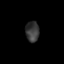
Tissue: lung
Cell type: Epithelial cells
Senescence score: 0.1895
Nuclear area (px): 272
Mean DAPI intensity: 56.129